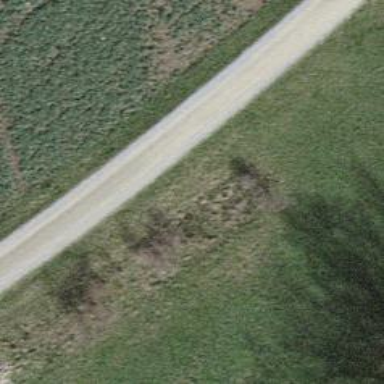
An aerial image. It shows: Track with compacted grade2 surface.